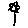
Label: flower